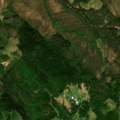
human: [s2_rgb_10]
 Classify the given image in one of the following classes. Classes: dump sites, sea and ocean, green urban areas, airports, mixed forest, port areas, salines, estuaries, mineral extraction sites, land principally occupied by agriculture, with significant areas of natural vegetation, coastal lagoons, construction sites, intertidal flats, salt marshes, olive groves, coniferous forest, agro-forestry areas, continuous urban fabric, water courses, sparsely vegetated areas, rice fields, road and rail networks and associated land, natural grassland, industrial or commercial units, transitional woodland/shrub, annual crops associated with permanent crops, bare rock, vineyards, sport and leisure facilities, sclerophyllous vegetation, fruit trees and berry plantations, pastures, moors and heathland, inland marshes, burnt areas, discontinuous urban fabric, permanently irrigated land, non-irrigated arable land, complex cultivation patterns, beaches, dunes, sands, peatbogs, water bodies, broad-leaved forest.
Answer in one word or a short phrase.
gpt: land principally occupied by agriculture, with significant areas of natural vegetation, coniferous forest, mixed forest, transitional woodland/shrub, inland marshes